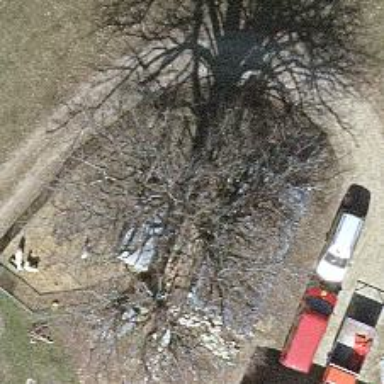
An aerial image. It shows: Broadleaved Lime tree.